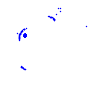
Particle: proton